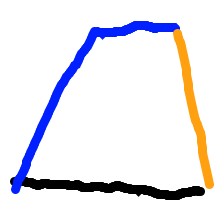
Shape: trapezoid